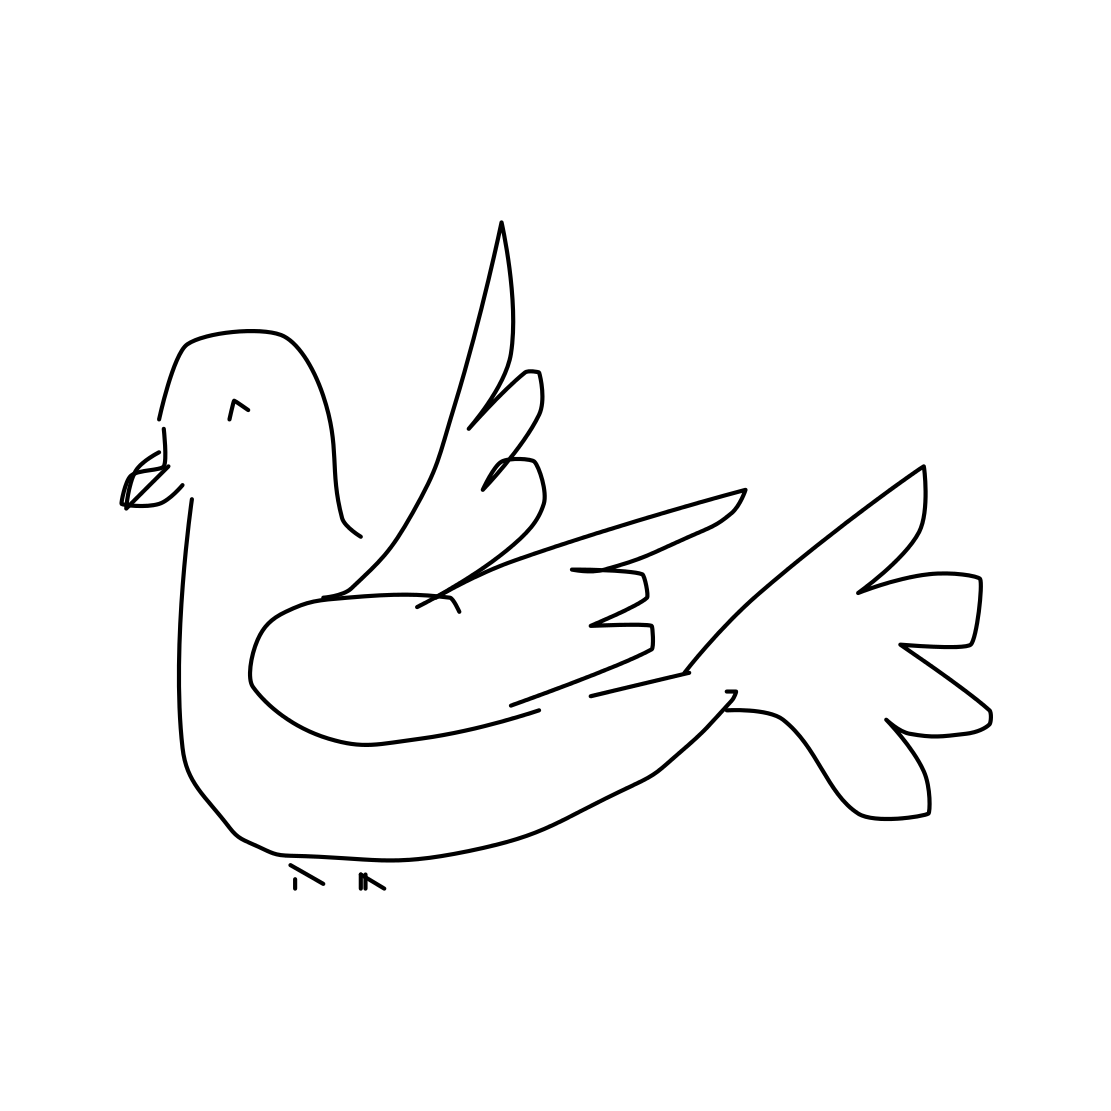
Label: flying bird